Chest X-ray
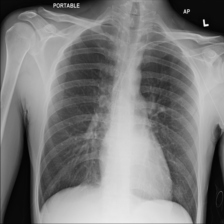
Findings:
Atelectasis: negative
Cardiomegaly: negative
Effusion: negative
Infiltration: negative
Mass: negative
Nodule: negative
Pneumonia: negative
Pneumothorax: negative
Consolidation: negative
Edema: negative
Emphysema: negative
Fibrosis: negative
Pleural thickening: negative
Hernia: negative